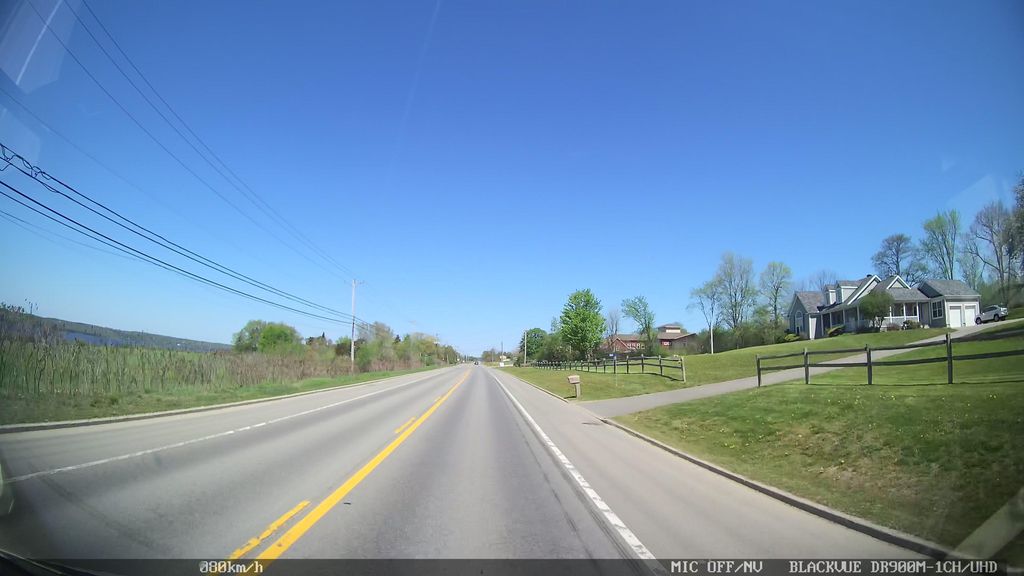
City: ottawa-gatineau